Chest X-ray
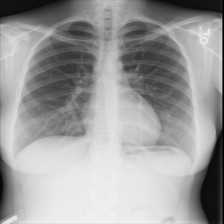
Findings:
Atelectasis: negative
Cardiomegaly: negative
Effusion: negative
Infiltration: negative
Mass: negative
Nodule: positive
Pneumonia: negative
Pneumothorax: negative
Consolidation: negative
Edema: negative
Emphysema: negative
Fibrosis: negative
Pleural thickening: negative
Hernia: negative